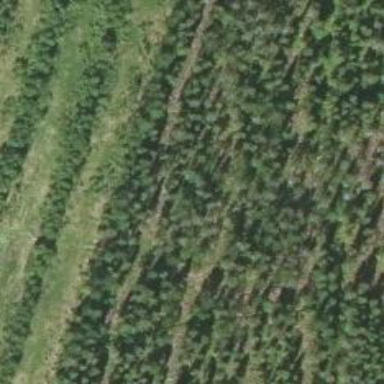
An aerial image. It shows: Needle-leaved woodland.